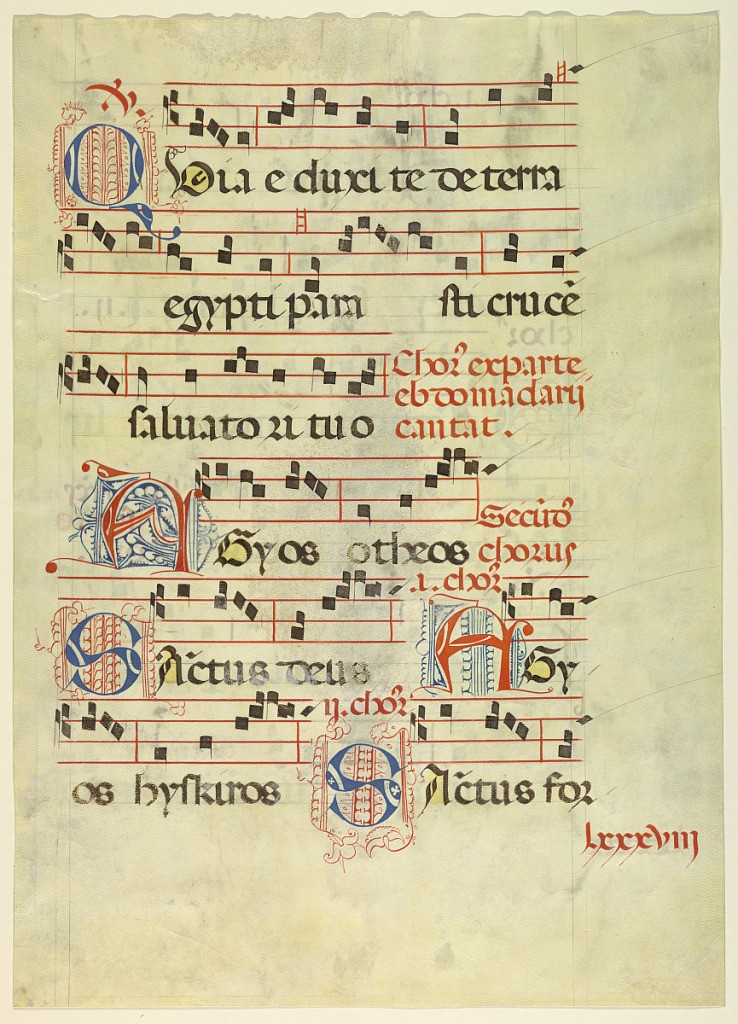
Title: Page from an Antiphonal
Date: ca. 1525
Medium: Pen and black ink, brush and red, blue, and yellow wash on vellum
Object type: Illuminated Page
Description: Six lines of music, accompanied by words in Latin, beginning with "Quia e duxite …" with capitals in illumination. Verso: continuation of recto.